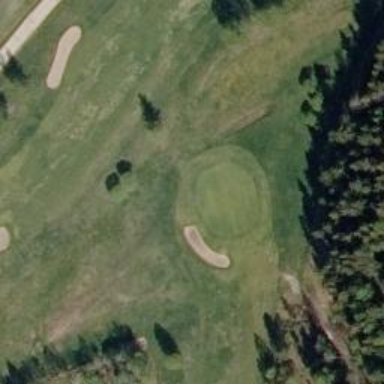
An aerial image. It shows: View of golf hole.